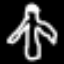
Label: airplane